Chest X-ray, PA view. Patient: 31 years old, sex F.
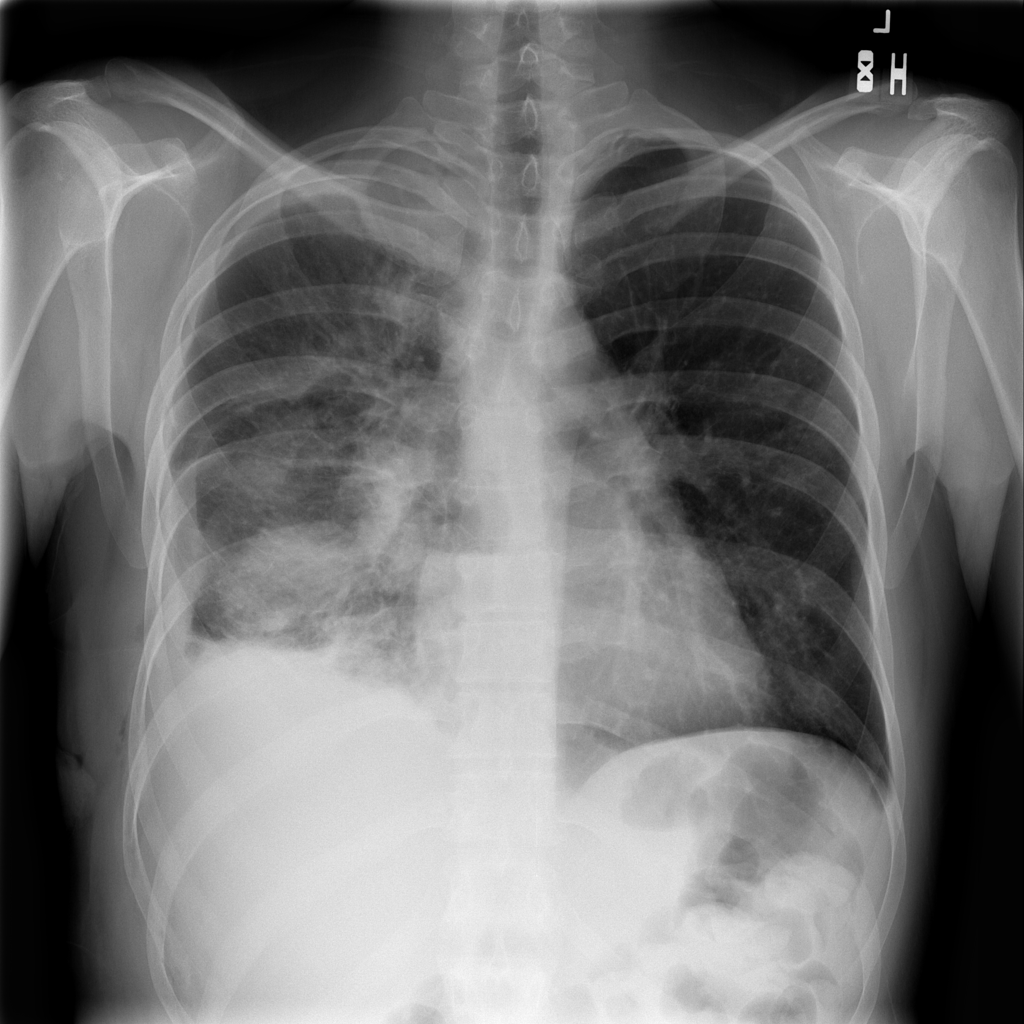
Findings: No Finding